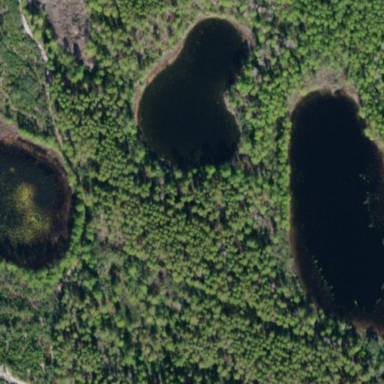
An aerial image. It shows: Beautiful lake surrounded by nature.